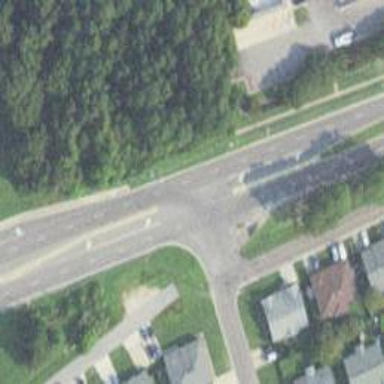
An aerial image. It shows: Tertiary road with asphalt surface.